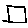
Label: square